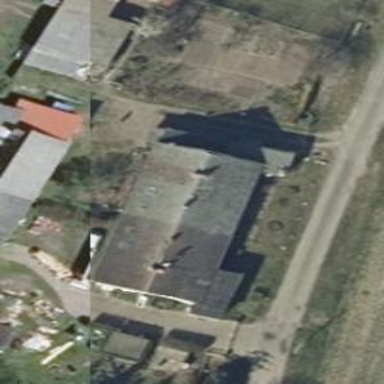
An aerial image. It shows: Building with gabled roof oriented along and colored grey.